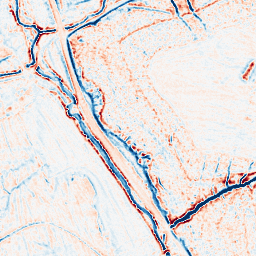
Category: edge_preserving
Decomposition family: bilateral
Decomposition parameters: d: 9
sigma_color: 25
sigma_space: 75
Upsampling method: cubic_mitchell
Upsampling parameters: scale: 8
Upsampling scale: 8